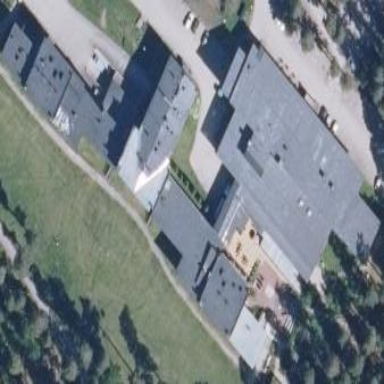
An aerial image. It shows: Hotel building.